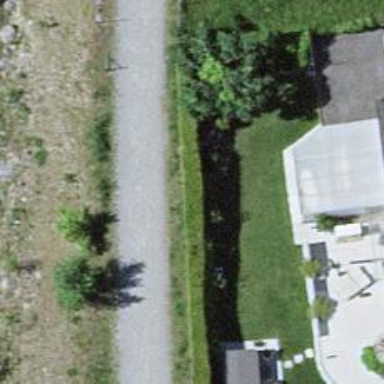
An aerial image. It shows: Hedge acting as barrier.